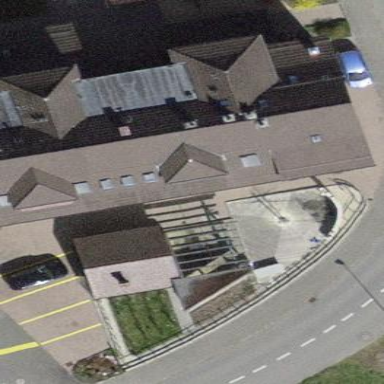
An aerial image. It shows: Building with tiled roof.